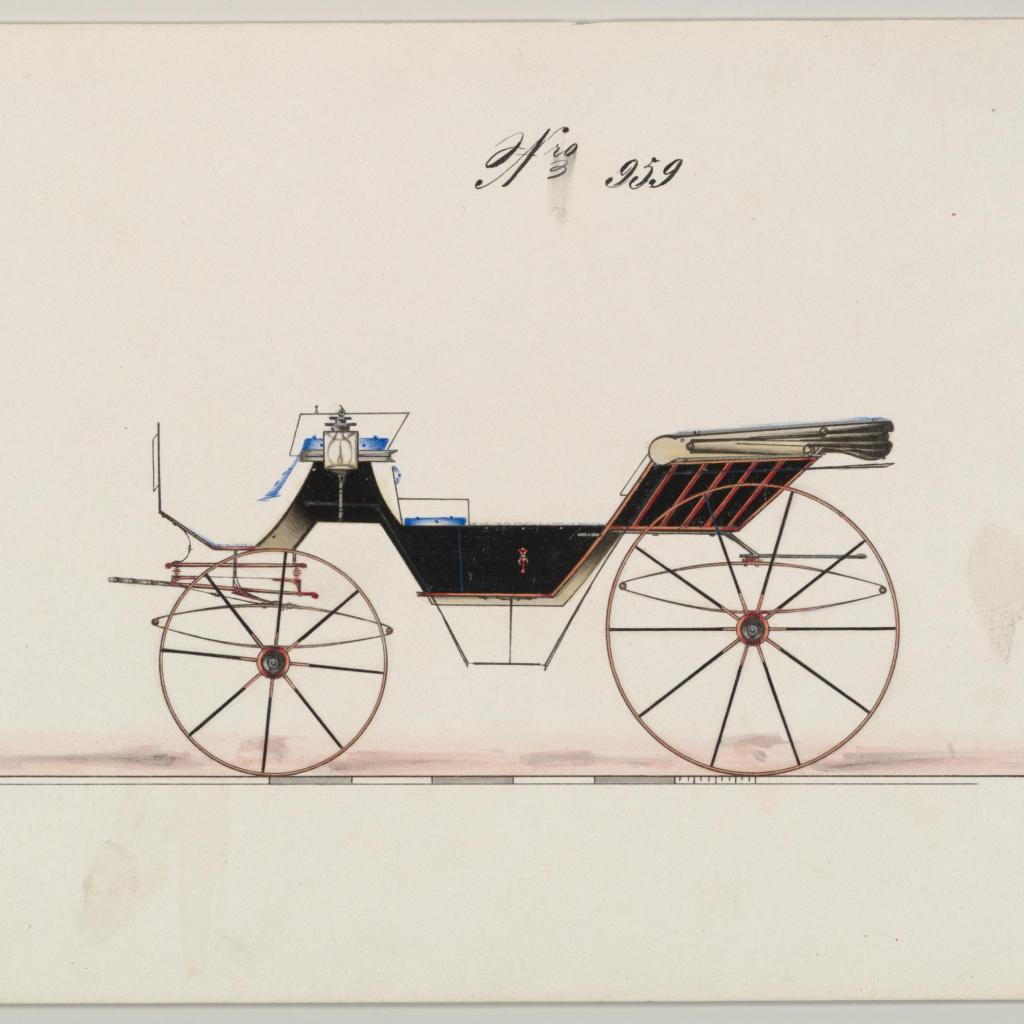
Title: Design for Vis-à-vis, no. 959
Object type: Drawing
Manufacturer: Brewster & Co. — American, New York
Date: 1850–70
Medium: Watercolor and ink
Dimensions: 6 x 9 1/8 in. (15.2 x 23.2 cm)
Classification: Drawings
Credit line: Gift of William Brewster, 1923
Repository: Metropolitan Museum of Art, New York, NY